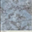
Piece: xx